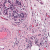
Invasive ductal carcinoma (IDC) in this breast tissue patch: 0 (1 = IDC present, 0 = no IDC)